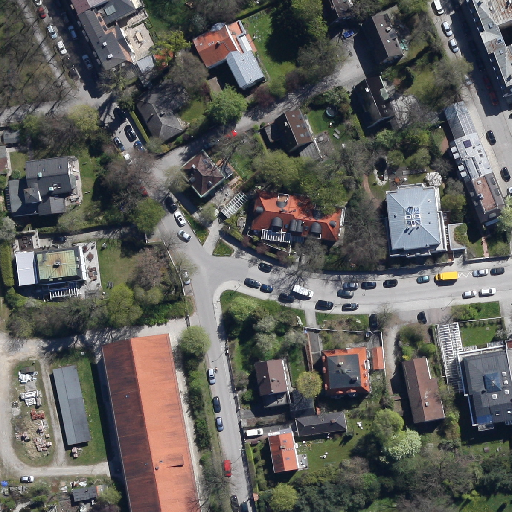
Referring expression: car